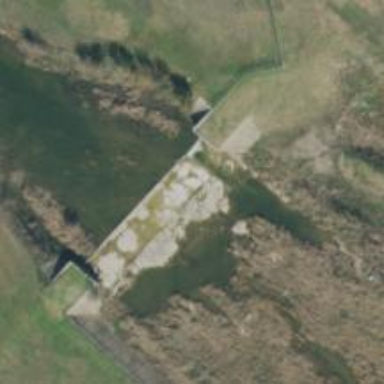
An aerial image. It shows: Dam across waterway.